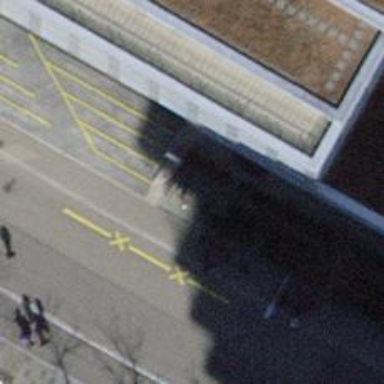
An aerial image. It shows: Streetpod bicycle parking facility.